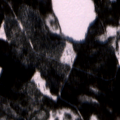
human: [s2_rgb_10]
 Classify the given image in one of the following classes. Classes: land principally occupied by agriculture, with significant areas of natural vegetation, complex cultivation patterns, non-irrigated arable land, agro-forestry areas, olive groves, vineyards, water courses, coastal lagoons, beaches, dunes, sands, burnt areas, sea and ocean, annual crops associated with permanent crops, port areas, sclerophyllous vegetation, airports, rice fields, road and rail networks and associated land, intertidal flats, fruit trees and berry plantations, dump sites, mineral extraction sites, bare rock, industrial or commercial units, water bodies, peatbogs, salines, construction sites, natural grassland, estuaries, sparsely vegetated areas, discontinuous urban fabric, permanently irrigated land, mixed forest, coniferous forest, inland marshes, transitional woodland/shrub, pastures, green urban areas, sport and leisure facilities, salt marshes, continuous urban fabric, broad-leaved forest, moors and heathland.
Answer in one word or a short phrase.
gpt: mixed forest, peatbogs